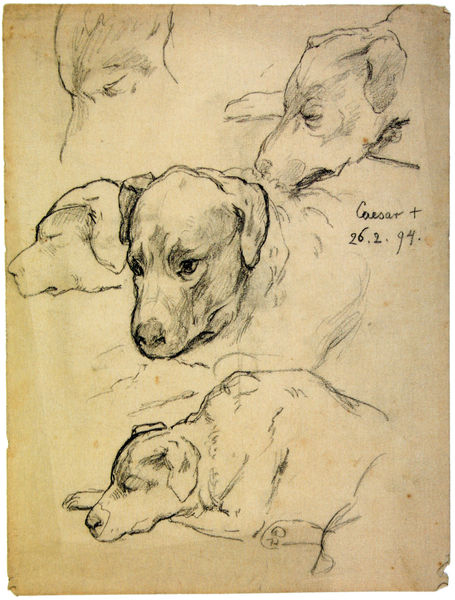
Titel: Caesar gest. 26.2.94
Künstler: Gabriel von Max
Standort: München
Institution: Städtische Galerie im Lenbachhaus
Schlagwörter: kopf, körper, schatten, schlaf, weiß, gelb, braun, köpfe, nase, profil, schwarz, skizze, stirn, zeichnung, hund, hunde, tier, tiere, augen, blicke, tod, tot, fünf, hals, portrait, signatur, boden, frontal, ohren, beine, fell, schrift, papier, liegen, ruhen, schlafen, schlafend, studie, datierung, grafik, graphik, schattierungen, vergilbt, füsse, sepia, nasen, detail, datum, pfoten, liegend, jahreszahl, lider, kohle, schwarzweiss, schraffur, bleistift, entwurf, studien, pfote, runzeln, schnauze, tid, maul, schnautze, entwürfe, skizzen, ausruhen, wachen, handschrift, zeichnungen, caesar, ansichten, schnauzen, schlappohren, dösen, schalfen, detailstudie, liegens, hundekopf, gekauert, physiognomie, nachruf, entwurft, detailstudien, 26. 2. 94, schnuze